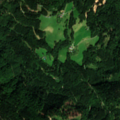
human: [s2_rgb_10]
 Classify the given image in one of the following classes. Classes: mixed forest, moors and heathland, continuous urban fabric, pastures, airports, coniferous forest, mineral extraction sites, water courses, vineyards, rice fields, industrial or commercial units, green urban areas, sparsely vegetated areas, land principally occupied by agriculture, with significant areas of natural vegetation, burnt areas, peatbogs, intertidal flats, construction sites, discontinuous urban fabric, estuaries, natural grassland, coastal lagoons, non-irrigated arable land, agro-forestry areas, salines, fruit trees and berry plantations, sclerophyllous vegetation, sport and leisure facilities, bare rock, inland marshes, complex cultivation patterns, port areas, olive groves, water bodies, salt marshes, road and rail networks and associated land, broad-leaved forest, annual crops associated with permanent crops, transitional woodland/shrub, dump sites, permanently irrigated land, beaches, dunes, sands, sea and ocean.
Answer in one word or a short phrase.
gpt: land principally occupied by agriculture, with significant areas of natural vegetation, coniferous forest, mixed forest